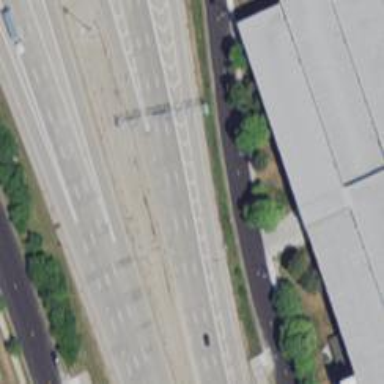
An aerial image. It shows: Motorway junction.